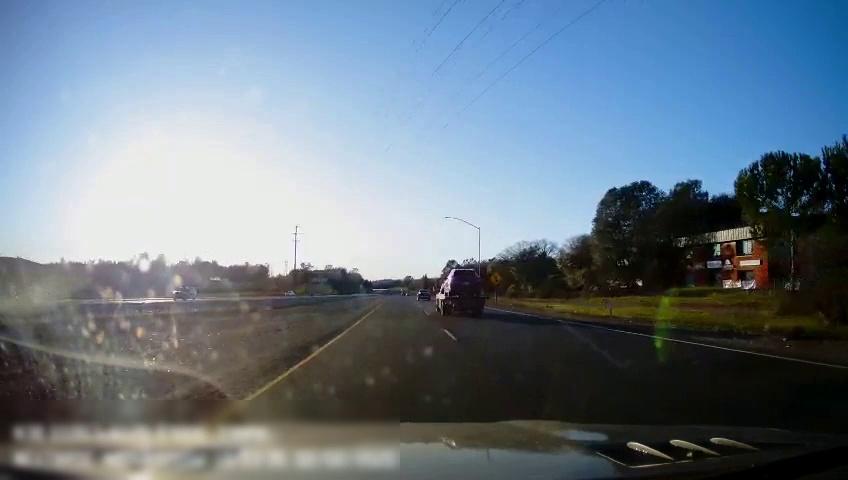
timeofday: Day
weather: Sunny
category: Drivable Space
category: Drivable Space
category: Vehicles | Car
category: Vehicles | Truck
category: Vehicles | SUV
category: Lanes | Current Lane
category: Lanes | Current Lane
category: Lanes | Alternate Lane
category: Traffic | Signs